Field crop: maize
Growth stage: 1
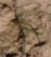
Species: lolium